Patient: sex M, age 65
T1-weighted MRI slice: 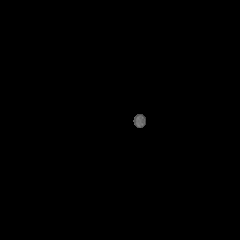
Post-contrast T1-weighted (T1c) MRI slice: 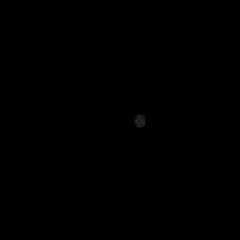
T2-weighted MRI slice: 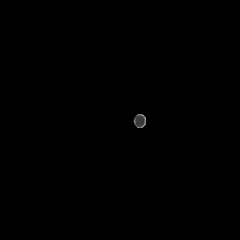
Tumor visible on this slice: no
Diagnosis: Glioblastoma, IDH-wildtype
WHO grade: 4